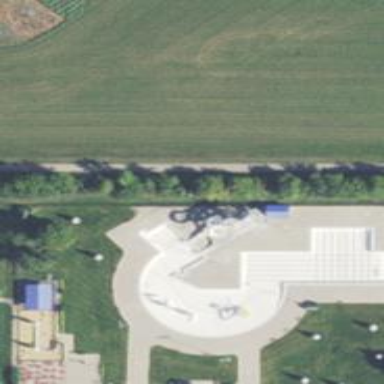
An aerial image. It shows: Water slide attraction.